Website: bh-photo
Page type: customer-info-address
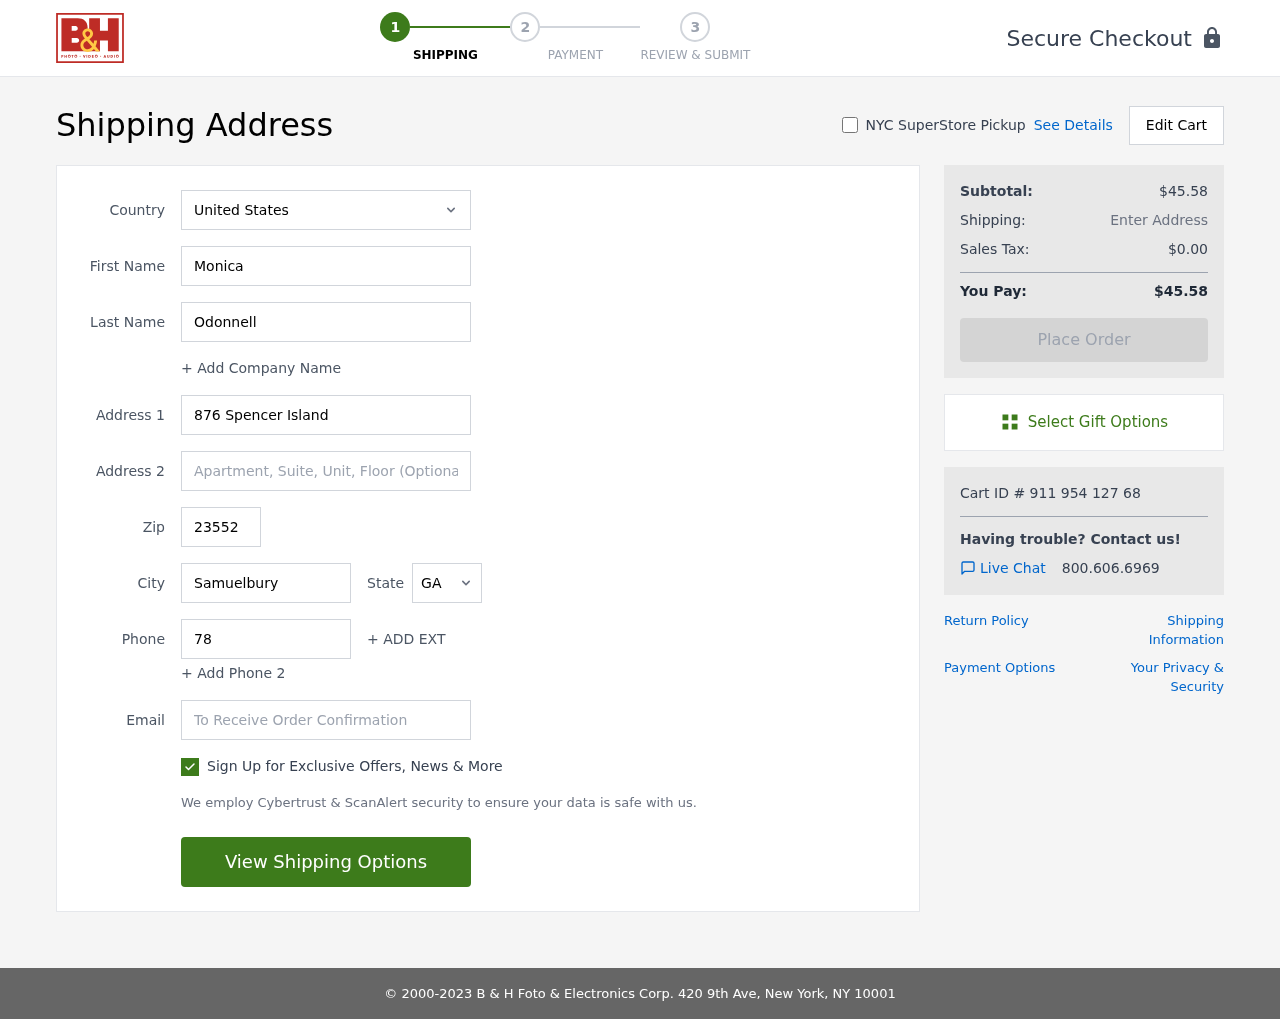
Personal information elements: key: PII_CITY
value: Samuelbury
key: PII_COUNTRY
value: United States
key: PII_EMAIL
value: monica_odonnell@yahoo.com
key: PII_FIRSTNAME
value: Monica
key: PII_LASTNAME
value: Odonnell
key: PII_PHONE
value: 7856861746
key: PII_POSTCODE
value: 23552
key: PII_STATE_ABBR
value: GA
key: PII_STREET
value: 876 Spencer Island
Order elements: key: ORDER_SUBTOTAL
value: $45.58
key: ORDER_TAX
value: $0.00
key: ORDER_TOTAL
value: $45.58
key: ORDER_ID
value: Cart ID # 911 954 127 68